Field crop: maize
Growth stage: 2
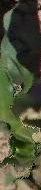
Species: maize